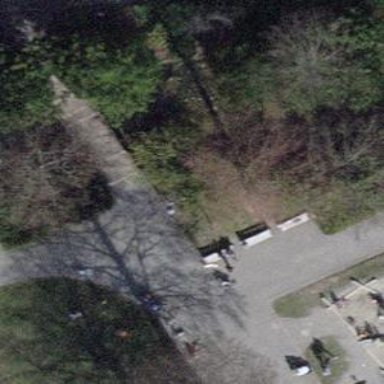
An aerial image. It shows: Bench.